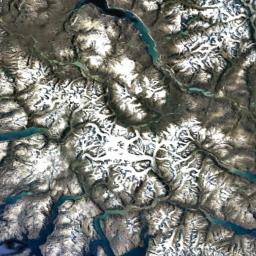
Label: snowberg